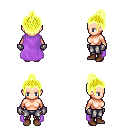
a pixel art fantasy rpg character, female body template, human, light skin, lavender cape, metal pants, gold short topknot hairstyle, metal gloves, brown shoes, four views (front, back, left, right), 2x2 character sprite sheet, small pixel art, hard edges, no anti-aliasing